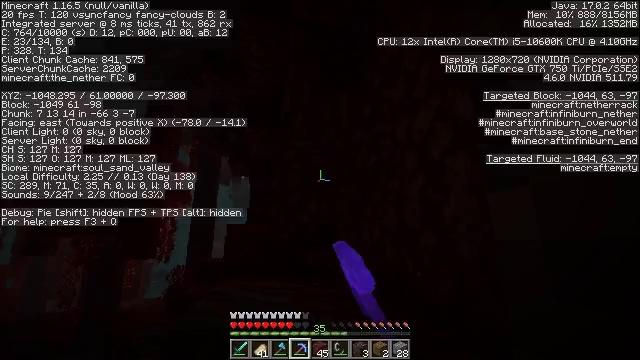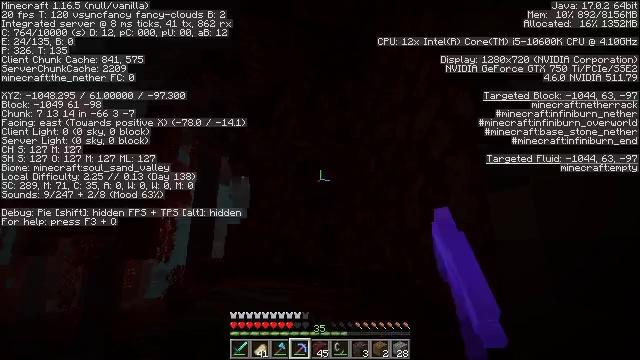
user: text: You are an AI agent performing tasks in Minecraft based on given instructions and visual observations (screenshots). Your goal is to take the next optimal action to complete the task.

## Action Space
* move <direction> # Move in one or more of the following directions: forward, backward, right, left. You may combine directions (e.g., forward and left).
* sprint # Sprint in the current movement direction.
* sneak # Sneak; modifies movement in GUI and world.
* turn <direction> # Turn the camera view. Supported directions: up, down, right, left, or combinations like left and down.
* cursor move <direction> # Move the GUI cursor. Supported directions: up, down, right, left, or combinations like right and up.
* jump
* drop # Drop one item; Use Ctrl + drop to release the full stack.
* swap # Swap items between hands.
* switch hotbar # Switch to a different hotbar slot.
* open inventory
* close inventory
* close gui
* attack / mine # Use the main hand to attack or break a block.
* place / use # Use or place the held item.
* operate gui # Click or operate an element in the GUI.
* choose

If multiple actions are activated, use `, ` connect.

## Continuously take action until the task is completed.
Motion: motion action
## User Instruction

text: Gather crimson nylium blocks.
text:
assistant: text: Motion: attack / mine
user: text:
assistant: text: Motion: attack / mine